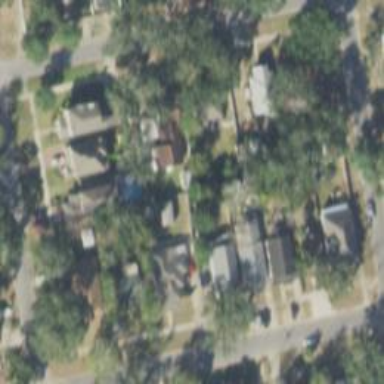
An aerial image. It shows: Residential area composed of single-family homes.